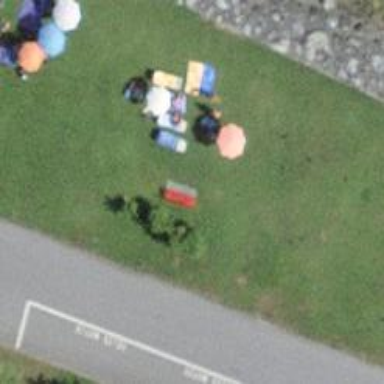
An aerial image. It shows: Bench for seating.